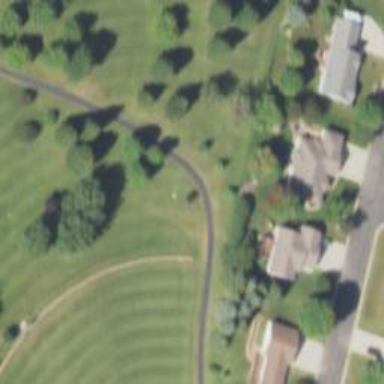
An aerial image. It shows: Disc golf hole.